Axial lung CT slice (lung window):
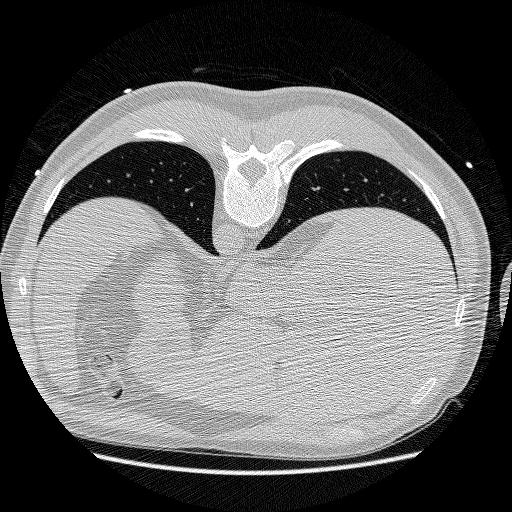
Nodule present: no